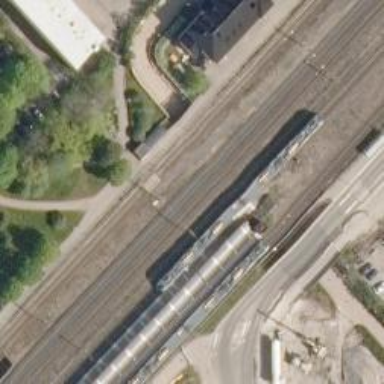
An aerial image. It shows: Railway crossing protected by gate.